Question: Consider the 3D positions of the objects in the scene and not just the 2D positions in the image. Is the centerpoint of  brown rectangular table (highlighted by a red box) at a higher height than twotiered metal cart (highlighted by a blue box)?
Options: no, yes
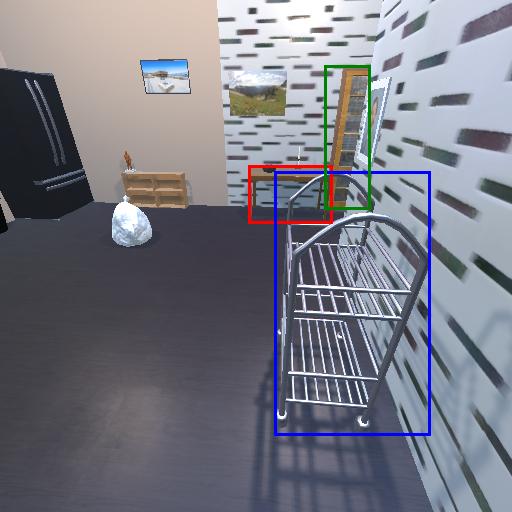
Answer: no